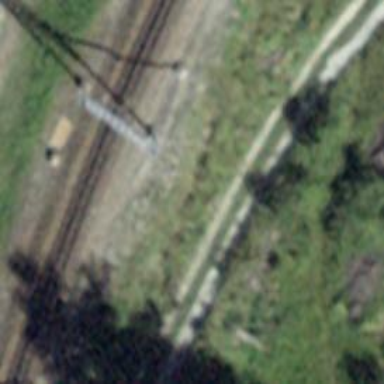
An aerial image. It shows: Catenary mast for power lines.